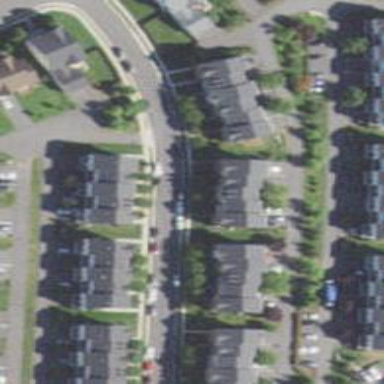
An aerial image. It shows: Alley with asphalt surface designated as service road.